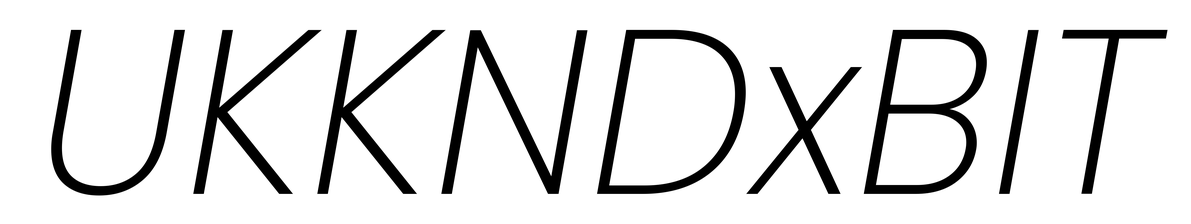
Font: Poppins-ExtraLightItalic